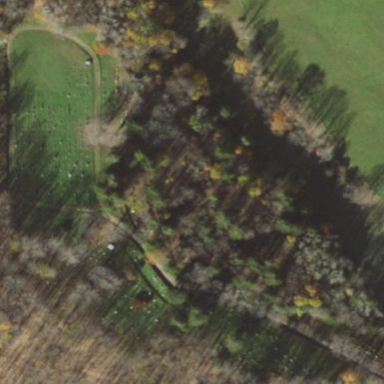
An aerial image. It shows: Cemetery.